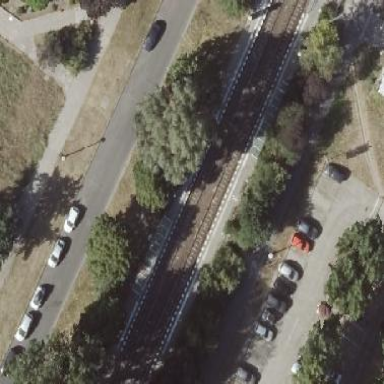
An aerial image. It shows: Platform for public transport with shelter. It serves trams and railways.